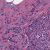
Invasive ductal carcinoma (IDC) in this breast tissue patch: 1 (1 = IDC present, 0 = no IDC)